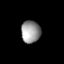
Tissue: lung
Cell type: Others
Senescence score: 0.6738
Nuclear area (px): 423
Mean DAPI intensity: 150.948